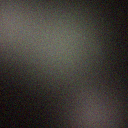
Screen state: off